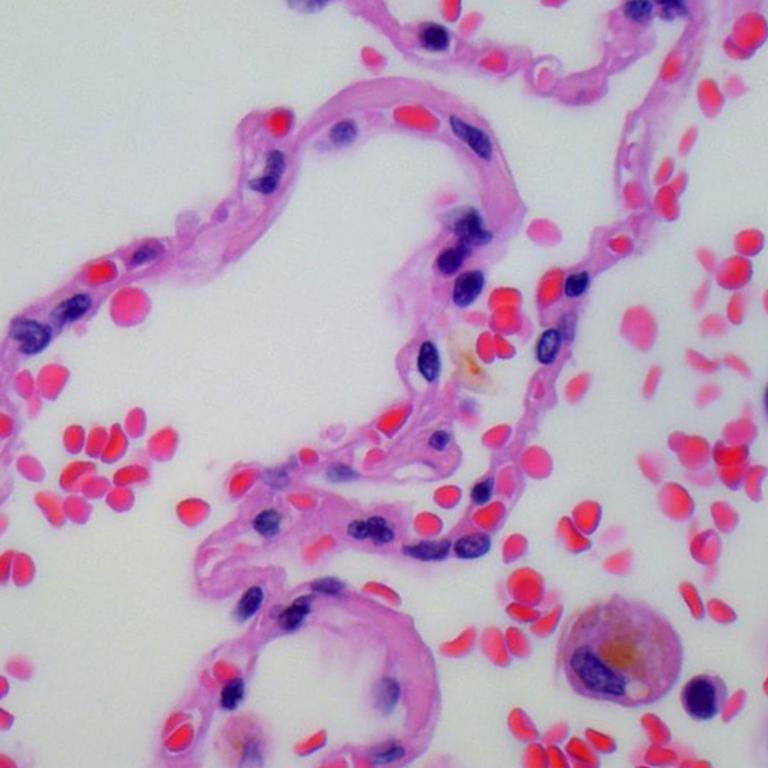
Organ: lung
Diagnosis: benign